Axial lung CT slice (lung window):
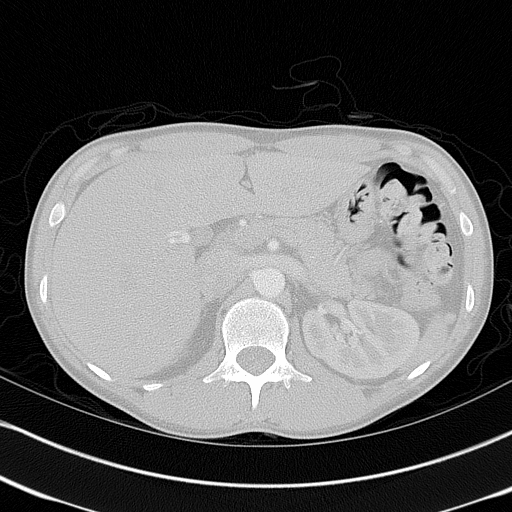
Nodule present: no